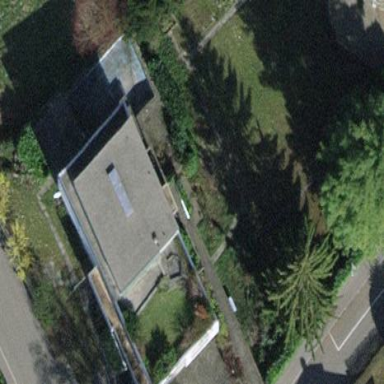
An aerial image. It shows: Balcony as part of building.